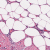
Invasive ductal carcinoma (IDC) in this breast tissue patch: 0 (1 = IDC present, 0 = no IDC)